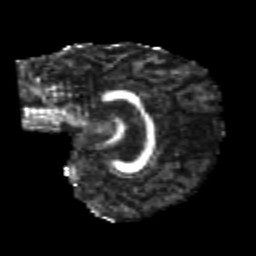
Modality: FA
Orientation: sagittal
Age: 25
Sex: female
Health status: healthy
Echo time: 0.074 s